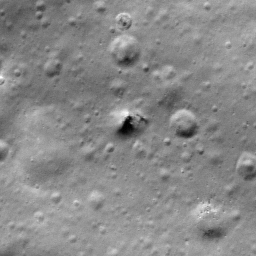
Pit: Adams B 2
Host crater: Adams B
Host type: impact_melt
Lunar coordinates: latitude -31.545, longitude 65.722